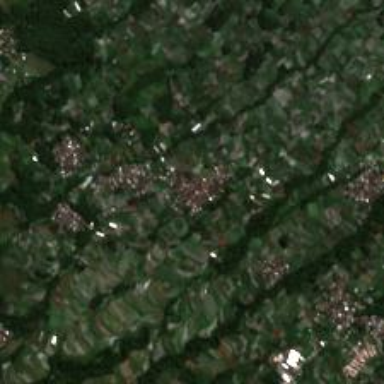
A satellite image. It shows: Village.